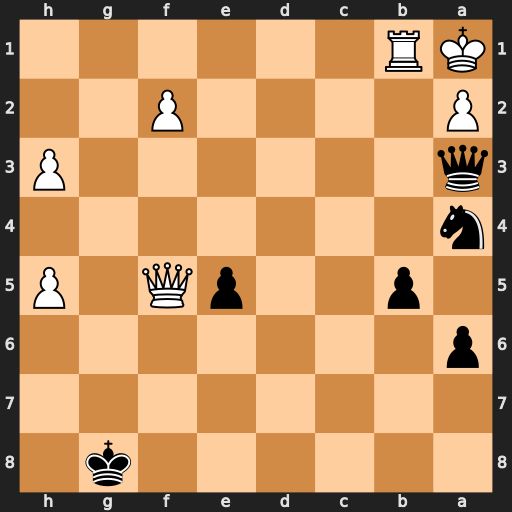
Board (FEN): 6k1/8/p7/1p2pQ1P/n7/q6P/P4P2/KR6
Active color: b
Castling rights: -
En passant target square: -
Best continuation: Qc3+ Rb2 Qxb2#